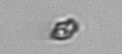
Label: Heterocapsa_rotundata